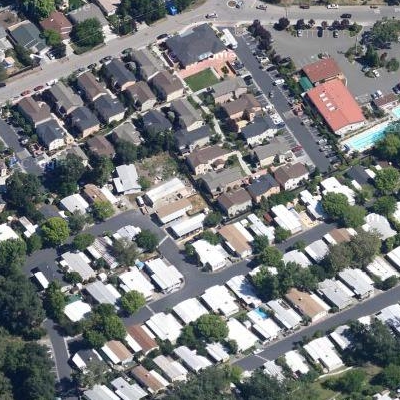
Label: Resident